Aerial crown-view tile of a tropical tree (Barro Colorado Island, Panama), acquired 20250818:
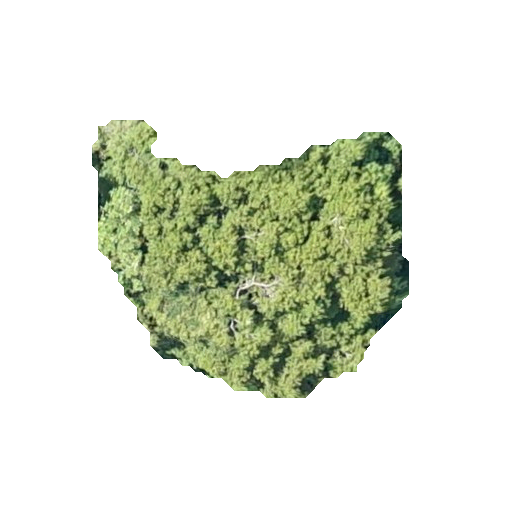
Species: Pouteria stipitata
GBIF accepted scientific name: Pouteria stipitata
Crown area: 90.13 m²